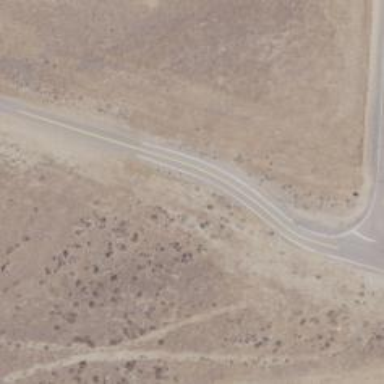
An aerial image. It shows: Unclassified road.